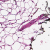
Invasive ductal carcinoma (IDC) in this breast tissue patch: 0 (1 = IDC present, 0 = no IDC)